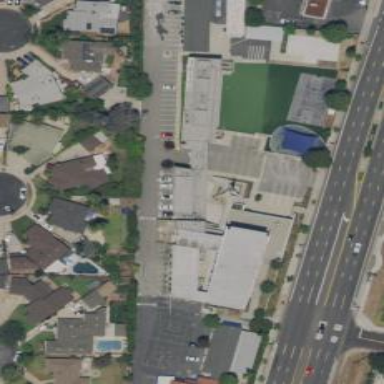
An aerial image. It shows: School.